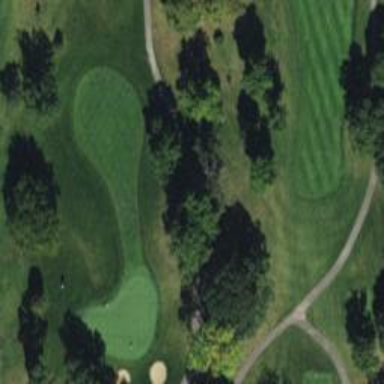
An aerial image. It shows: Service road designated as golf cart path.